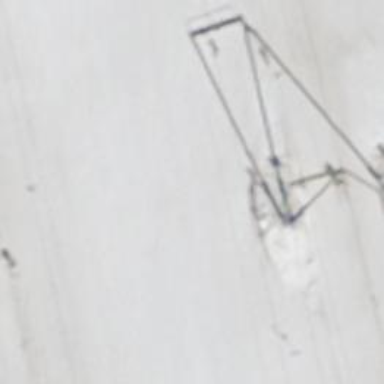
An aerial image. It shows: Pylon used for aerialway.